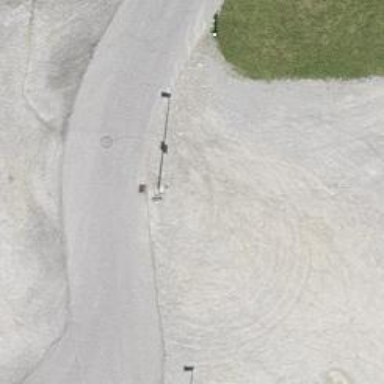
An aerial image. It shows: Parking area with fine gravel surface.